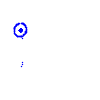
Particle: pion